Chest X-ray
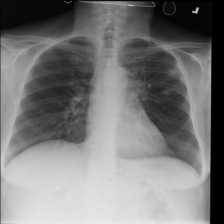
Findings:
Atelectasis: negative
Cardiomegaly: negative
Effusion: negative
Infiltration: negative
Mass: positive
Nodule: negative
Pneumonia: negative
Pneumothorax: negative
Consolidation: negative
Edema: negative
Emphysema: negative
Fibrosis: negative
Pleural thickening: negative
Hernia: negative